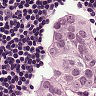
Metastatic tissue present: no